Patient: sex M, age 71
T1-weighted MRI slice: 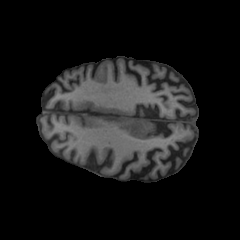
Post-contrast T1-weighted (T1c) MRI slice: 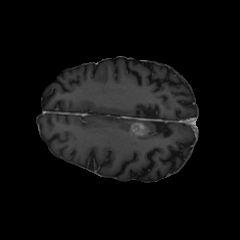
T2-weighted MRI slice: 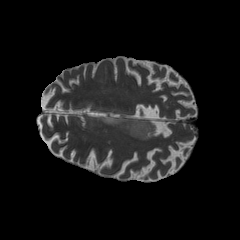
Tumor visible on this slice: yes
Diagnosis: Glioblastoma, IDH-wildtype
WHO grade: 4